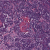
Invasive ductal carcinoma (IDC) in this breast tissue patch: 0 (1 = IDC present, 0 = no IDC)